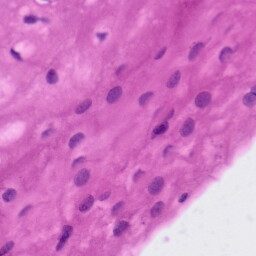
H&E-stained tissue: Tonsil